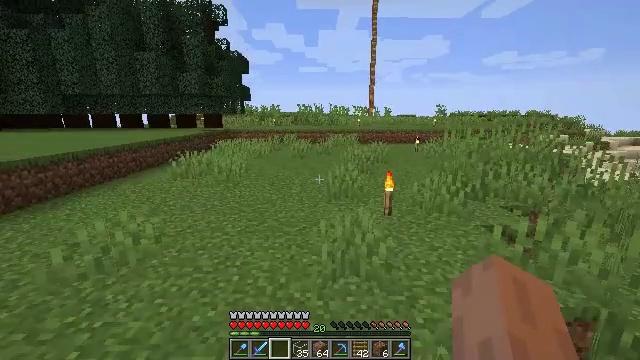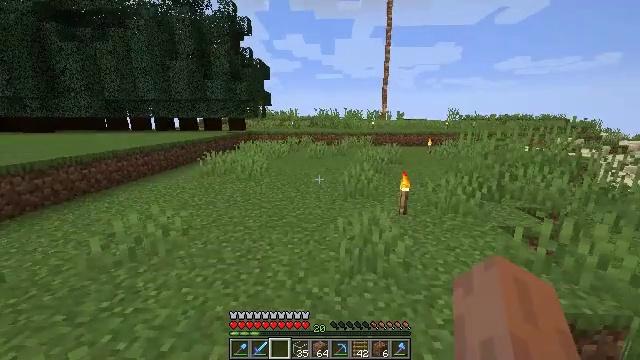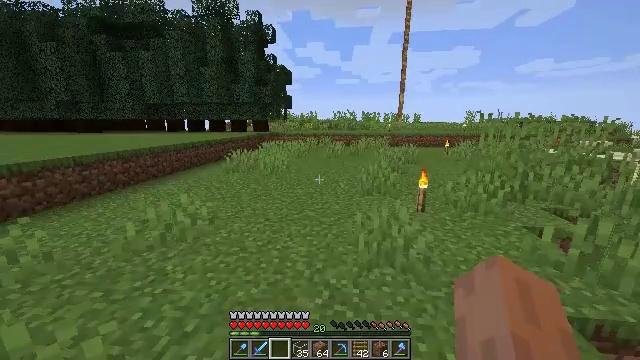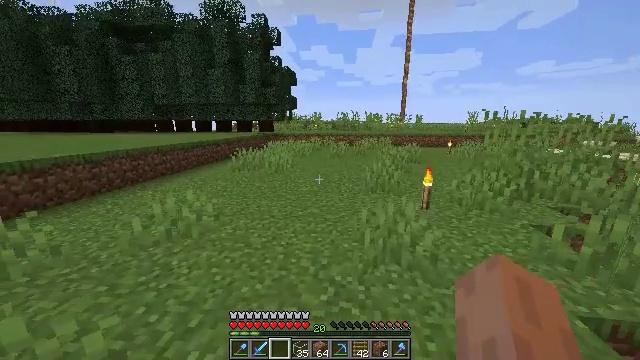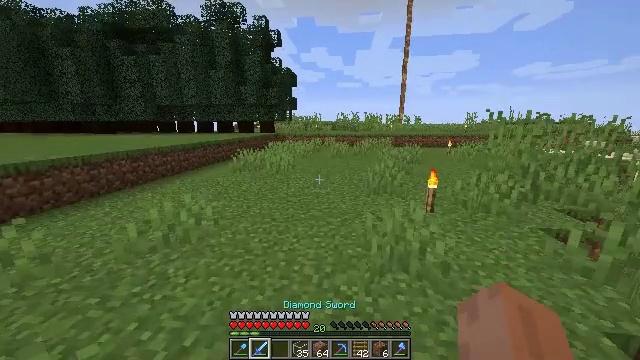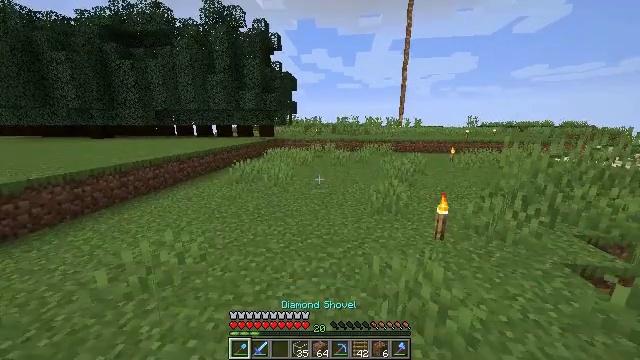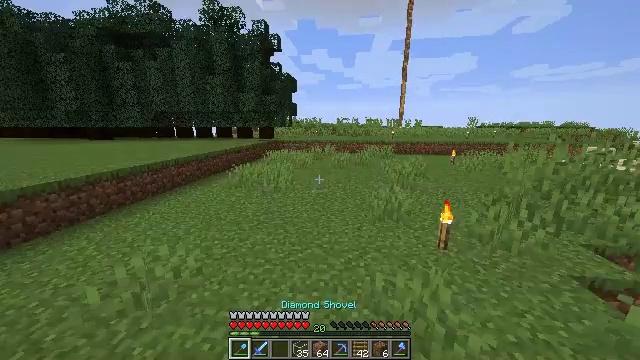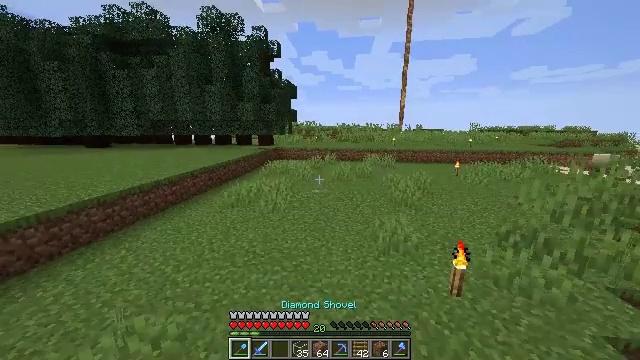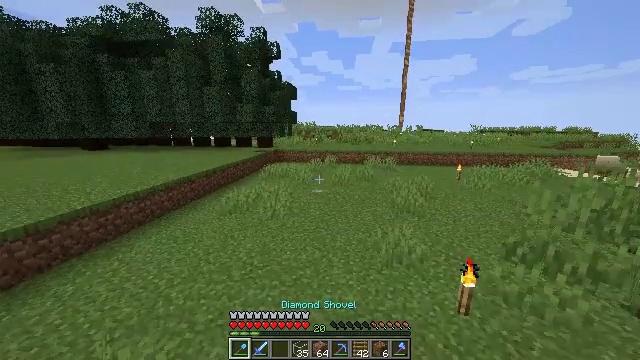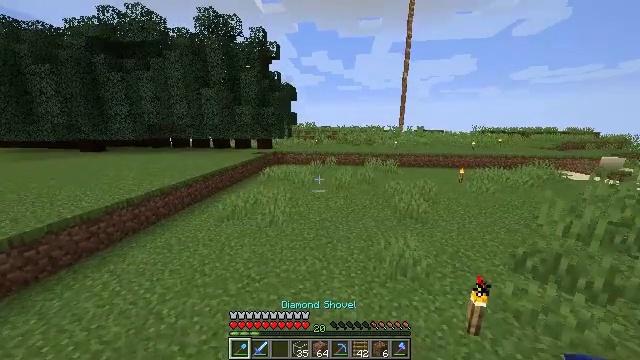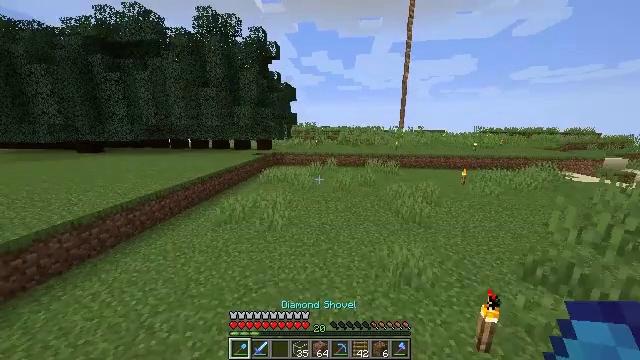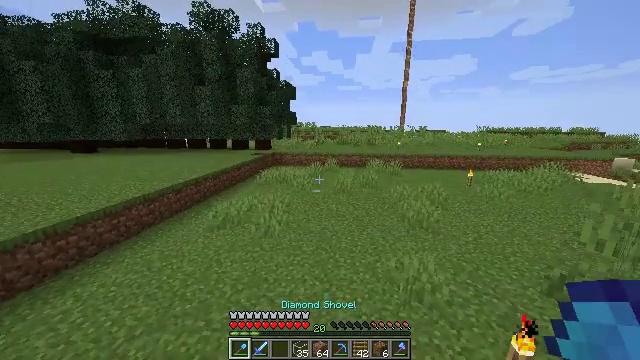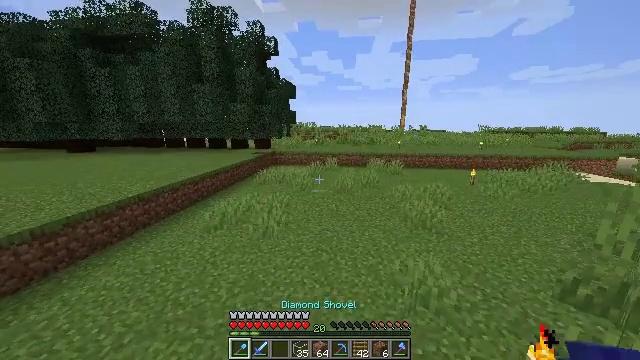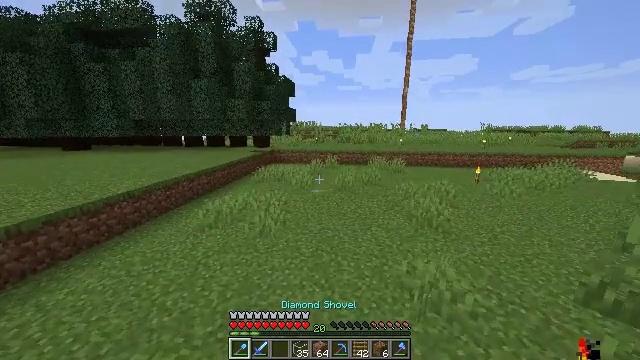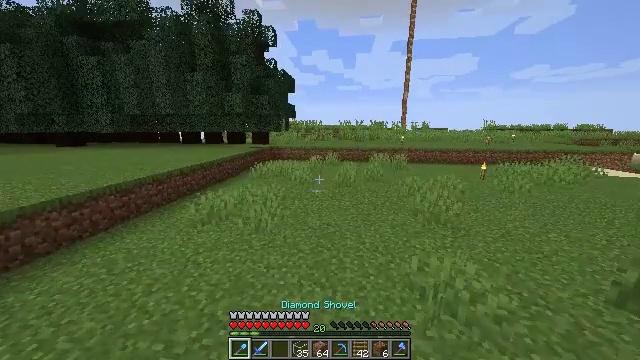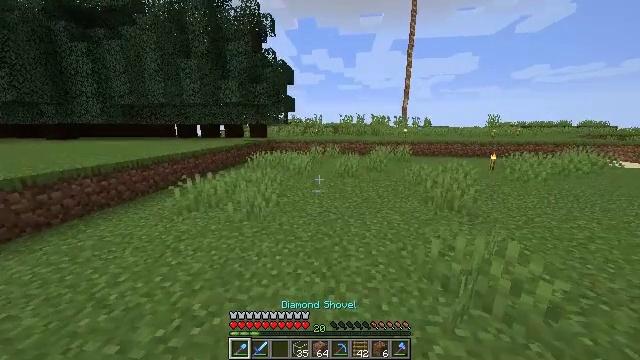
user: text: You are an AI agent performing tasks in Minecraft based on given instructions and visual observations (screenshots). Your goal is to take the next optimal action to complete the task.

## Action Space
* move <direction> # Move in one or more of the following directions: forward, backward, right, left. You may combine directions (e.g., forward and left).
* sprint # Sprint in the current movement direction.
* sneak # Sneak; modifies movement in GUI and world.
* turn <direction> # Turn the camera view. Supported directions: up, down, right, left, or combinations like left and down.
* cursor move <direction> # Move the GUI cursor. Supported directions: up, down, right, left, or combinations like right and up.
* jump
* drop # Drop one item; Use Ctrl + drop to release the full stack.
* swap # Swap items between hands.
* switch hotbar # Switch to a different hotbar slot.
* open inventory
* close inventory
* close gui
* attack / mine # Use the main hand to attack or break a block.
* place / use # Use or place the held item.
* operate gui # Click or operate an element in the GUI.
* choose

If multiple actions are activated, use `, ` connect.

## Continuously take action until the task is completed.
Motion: motion action
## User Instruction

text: Disassemble the ladder.
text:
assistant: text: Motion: move forward, sprint, turn left, jump
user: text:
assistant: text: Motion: move forward, sprint, turn left, jump
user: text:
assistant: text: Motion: move forward, sprint, jump
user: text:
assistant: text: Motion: move forward, jump
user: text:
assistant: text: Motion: move forward, jump
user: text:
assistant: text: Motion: move forward, jump
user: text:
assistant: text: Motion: move forward, sprint, jump
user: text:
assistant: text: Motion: move forward, sprint, jump
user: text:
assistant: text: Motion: move forward, sprint, jump
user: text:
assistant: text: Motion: move forward, jump
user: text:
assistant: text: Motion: move forward, jump
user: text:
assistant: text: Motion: move forward, jump
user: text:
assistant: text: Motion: move forward, sprint, jump
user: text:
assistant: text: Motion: move forward, sprint, jump
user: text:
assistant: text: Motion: move forward, sprint, jump
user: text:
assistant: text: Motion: move forward, sprint, jump
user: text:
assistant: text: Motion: move forward, jump
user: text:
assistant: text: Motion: move forward, jump
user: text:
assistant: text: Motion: move forward, jump
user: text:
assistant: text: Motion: move forward, sprint, jump
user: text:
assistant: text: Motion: move forward, sprint, jump
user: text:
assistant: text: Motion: move forward, sprint, jump
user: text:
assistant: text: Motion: move forward, sprint, jump
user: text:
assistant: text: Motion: move forward, jump
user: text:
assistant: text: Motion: move forward, jump
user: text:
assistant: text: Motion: move forward, jump
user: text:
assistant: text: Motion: move forward, jump
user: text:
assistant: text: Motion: move forward, jump
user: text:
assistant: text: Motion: move forward, jump
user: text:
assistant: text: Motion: move forward, jump